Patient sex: F
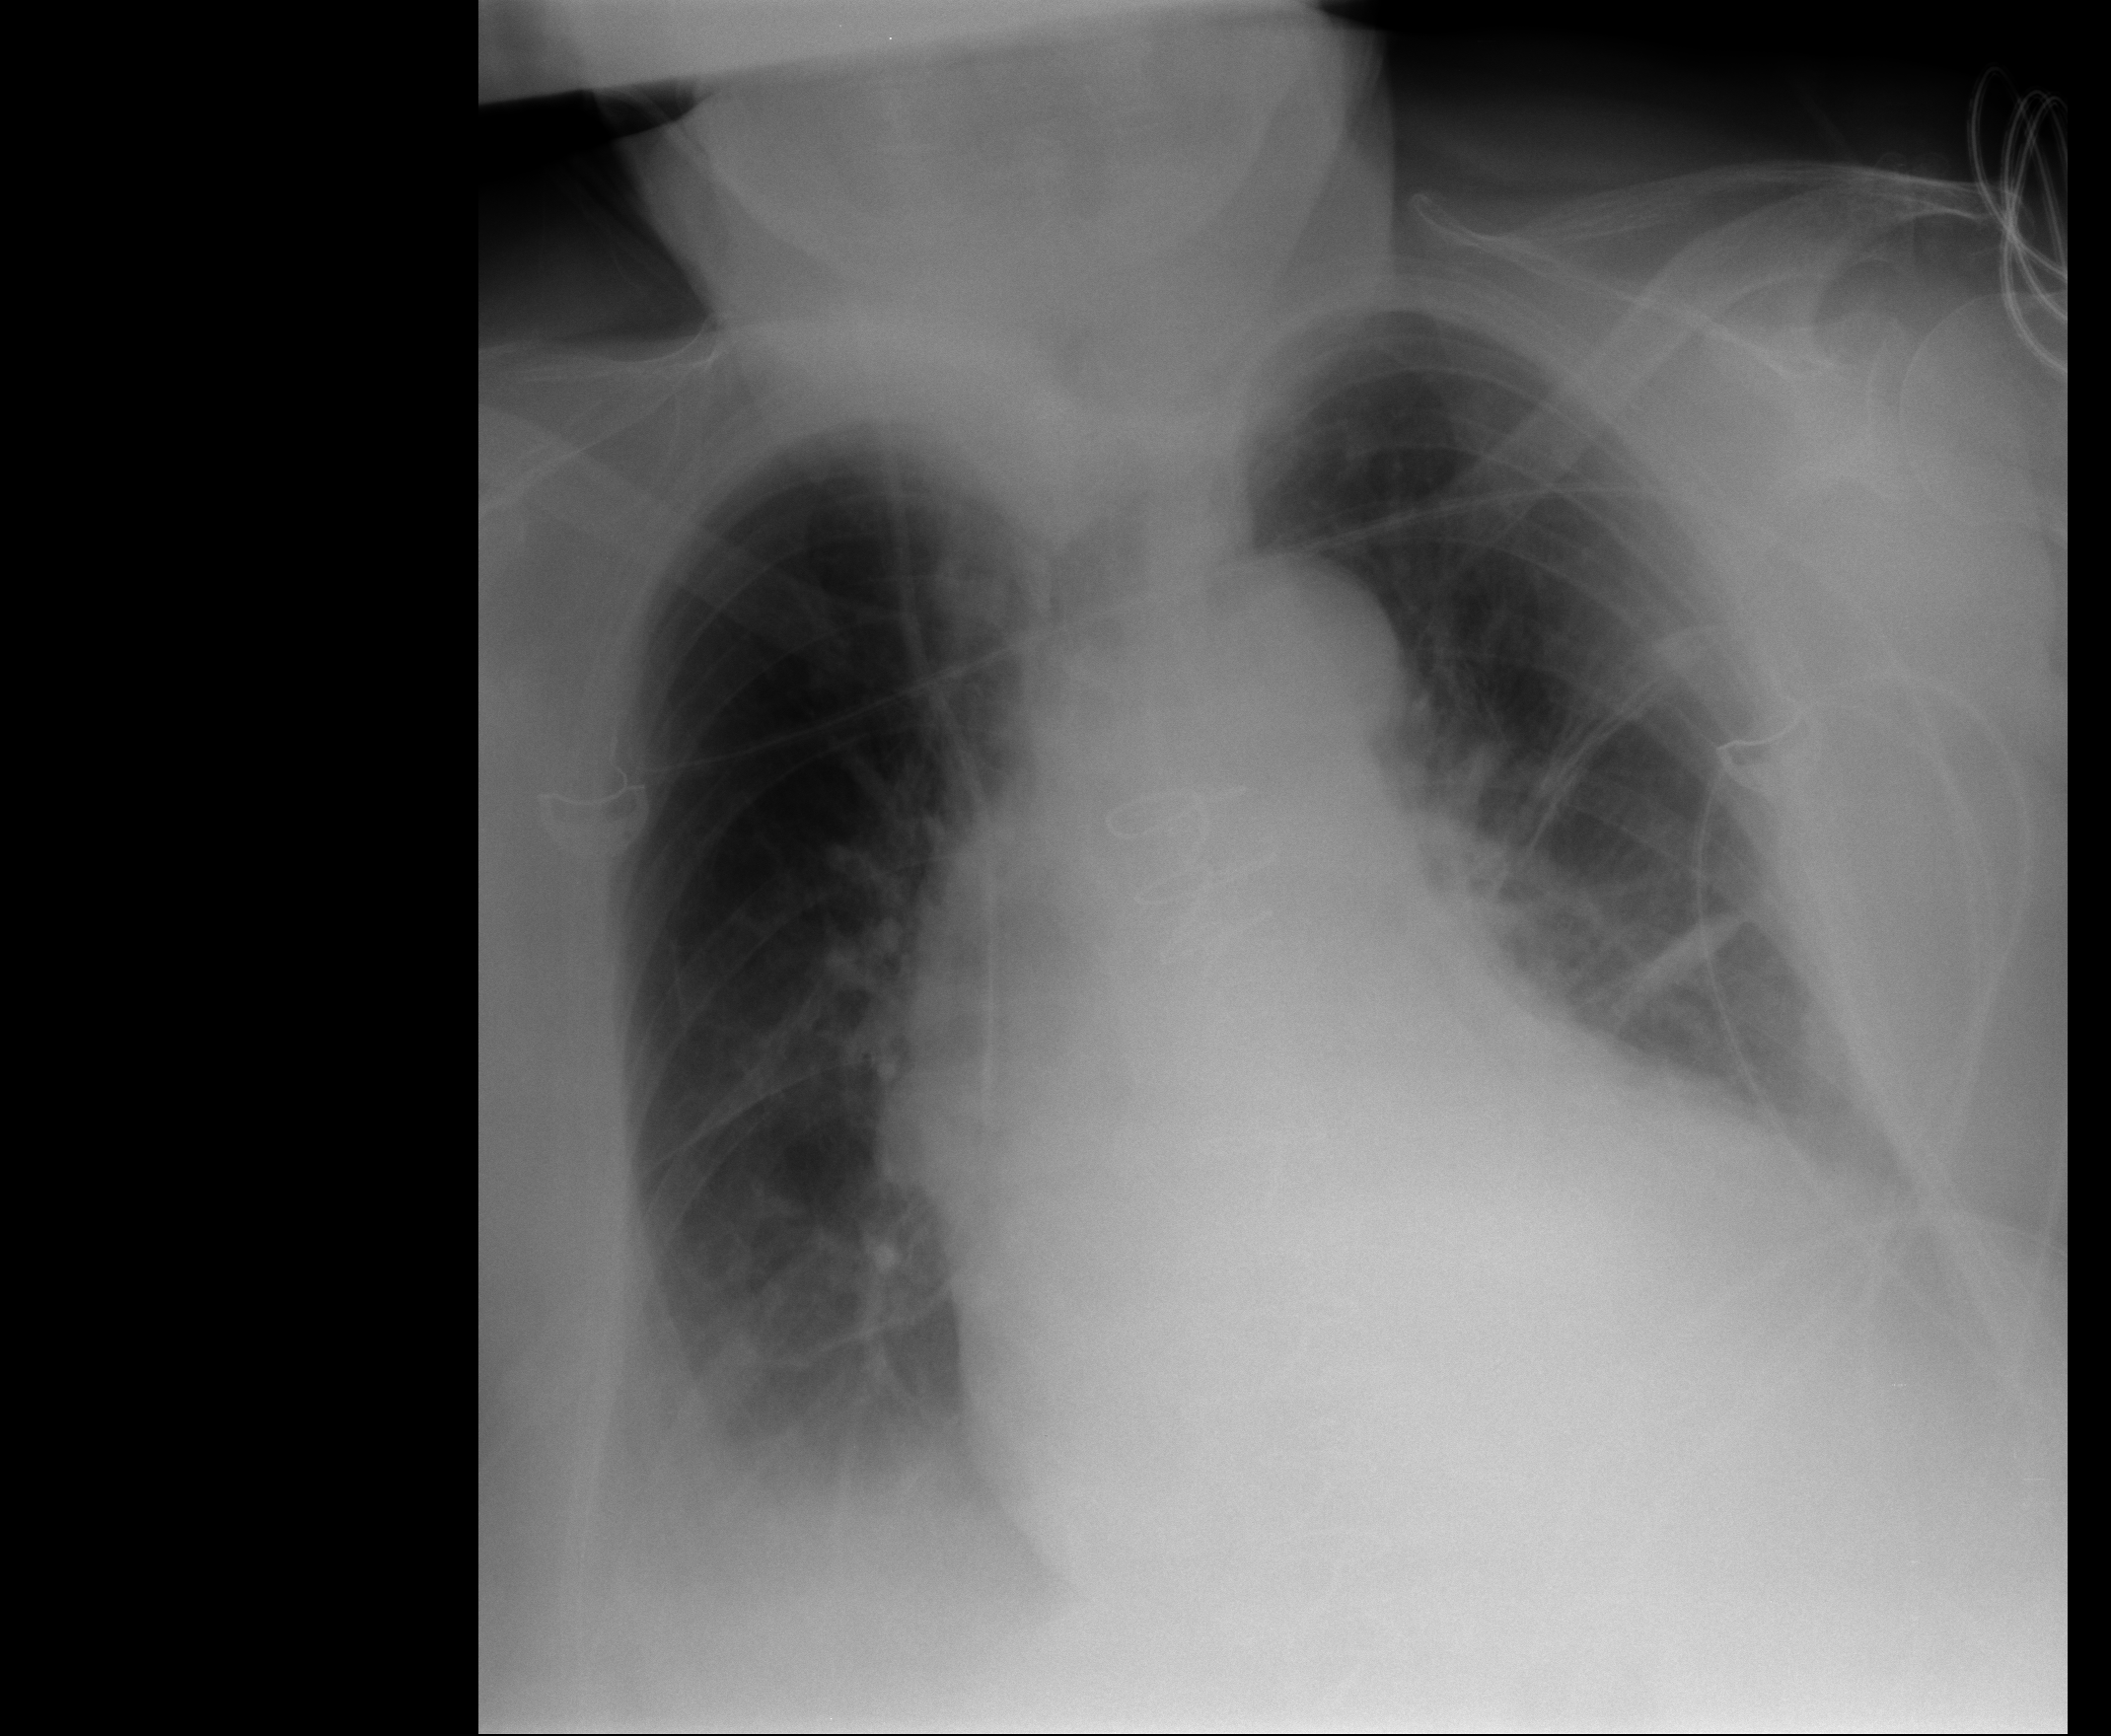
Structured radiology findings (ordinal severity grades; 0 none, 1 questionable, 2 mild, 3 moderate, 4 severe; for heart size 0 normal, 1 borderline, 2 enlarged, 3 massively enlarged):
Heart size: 2
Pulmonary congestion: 0
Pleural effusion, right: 2
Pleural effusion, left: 2
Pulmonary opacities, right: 0
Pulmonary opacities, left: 2
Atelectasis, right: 2
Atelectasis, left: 2